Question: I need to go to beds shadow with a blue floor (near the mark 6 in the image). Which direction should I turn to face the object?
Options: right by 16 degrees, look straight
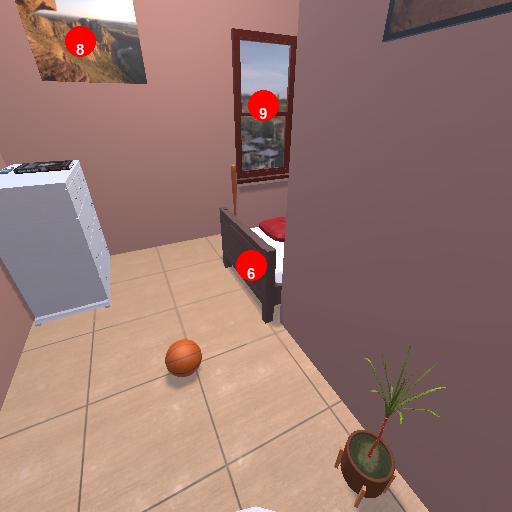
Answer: right by 16 degrees